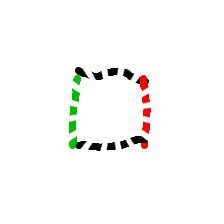
Shape: square